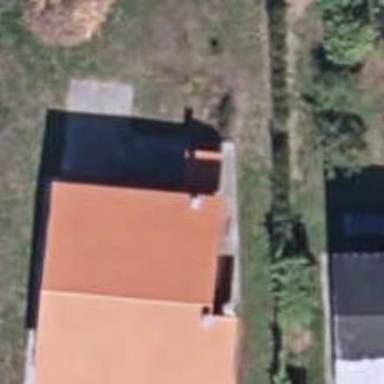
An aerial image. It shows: Simple house.